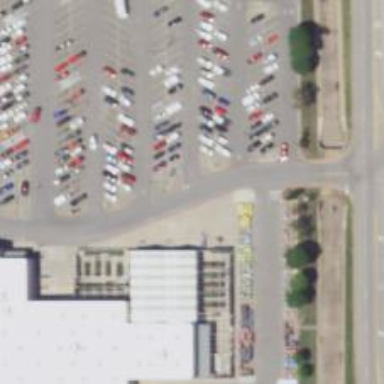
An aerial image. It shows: Asphalt road designated for service vehicles.